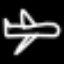
Label: airplane